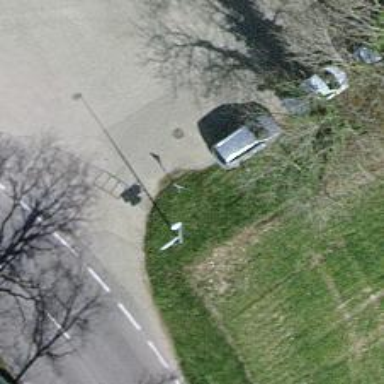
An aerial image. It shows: Bus stop along the road.